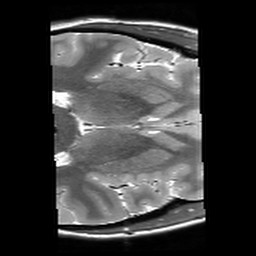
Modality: T2starw
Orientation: axial
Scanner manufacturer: siemens
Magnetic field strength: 3 T
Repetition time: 9.86 s
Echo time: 0.05 s